Question: Count the number of objects in the diagram.
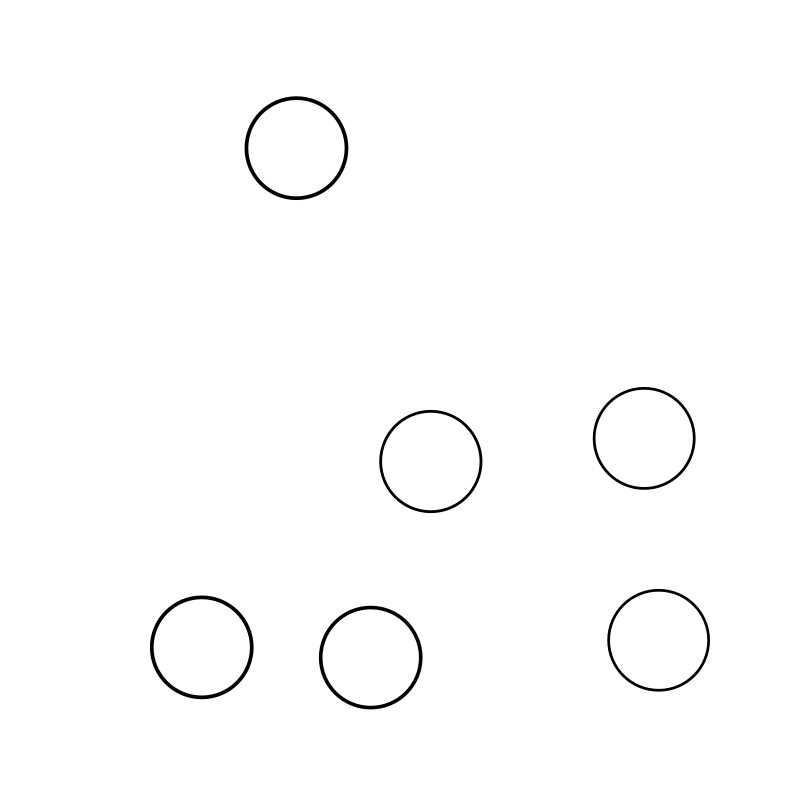
Answer: 6